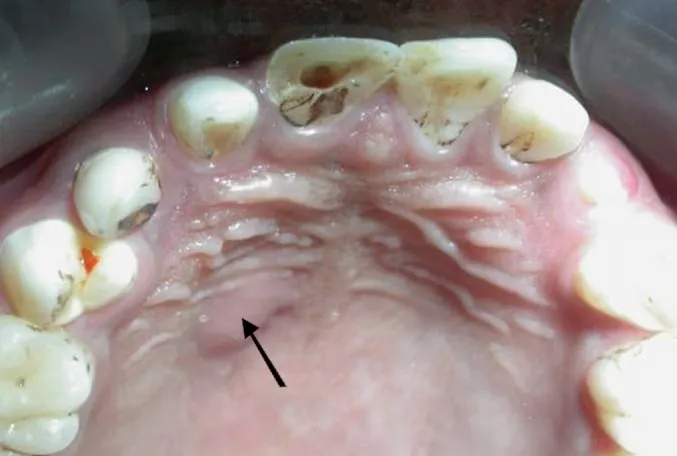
Intraoral photograph showing Ellis class IV fracture of
21 and palatal swelling with pus discharge (black arrow).
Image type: medical_photograph (oral_photograph)